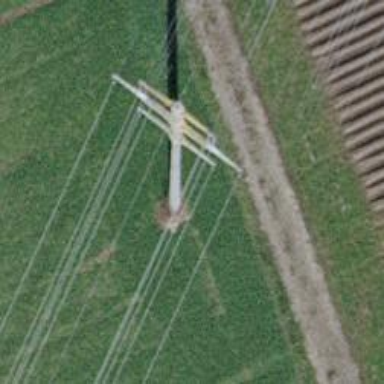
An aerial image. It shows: Power tower.